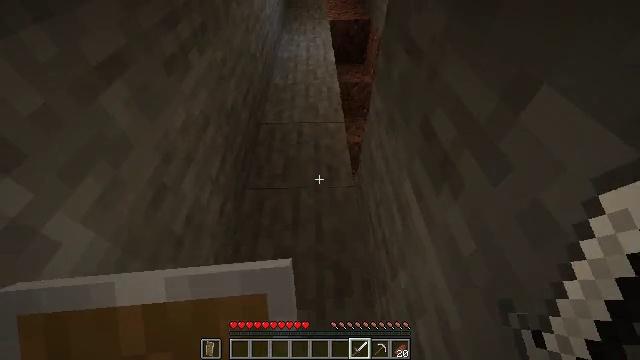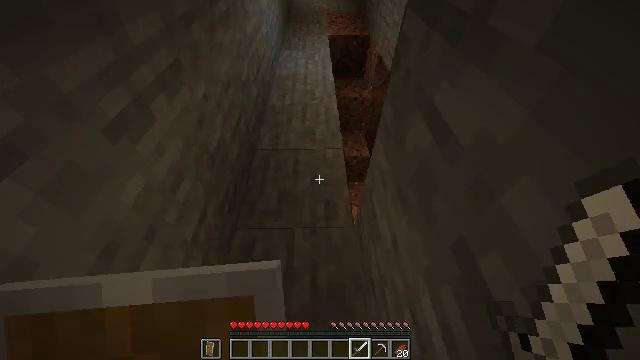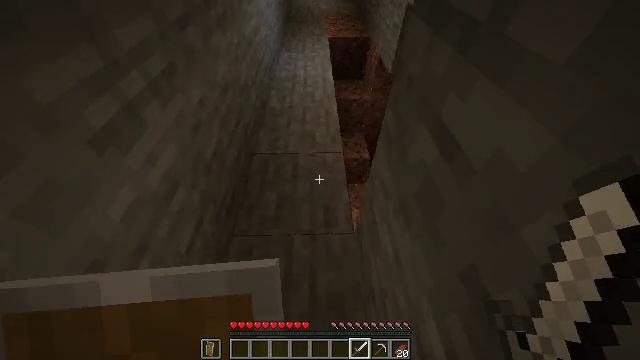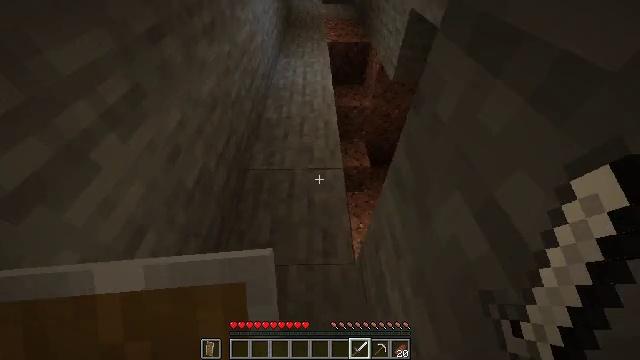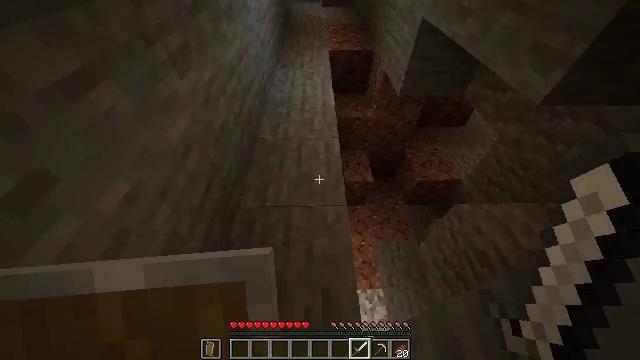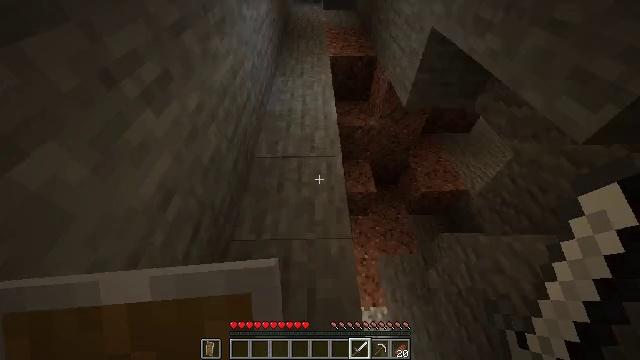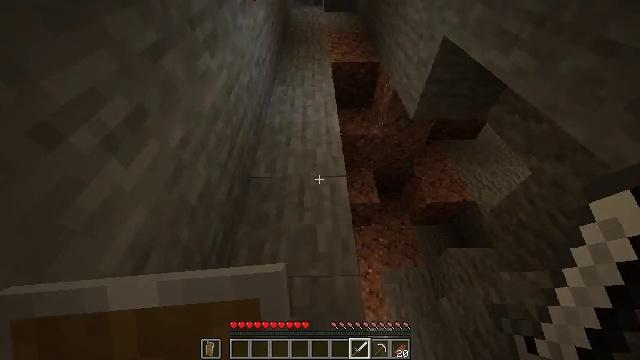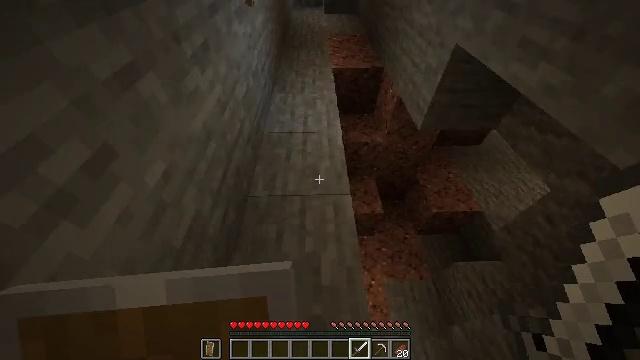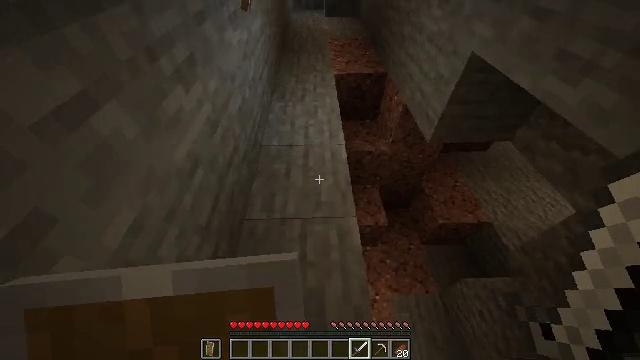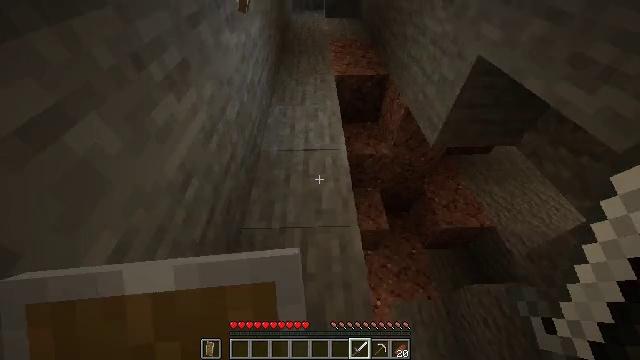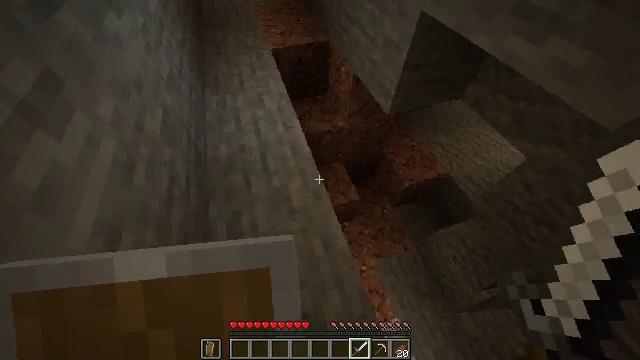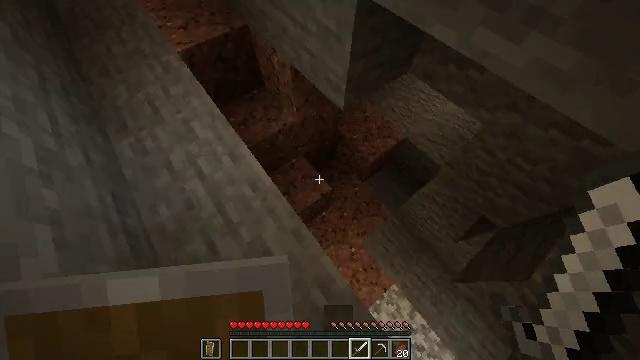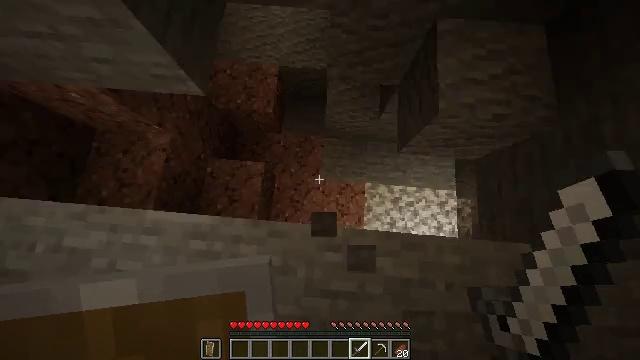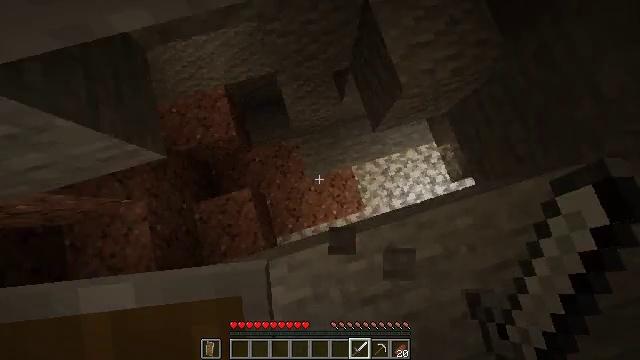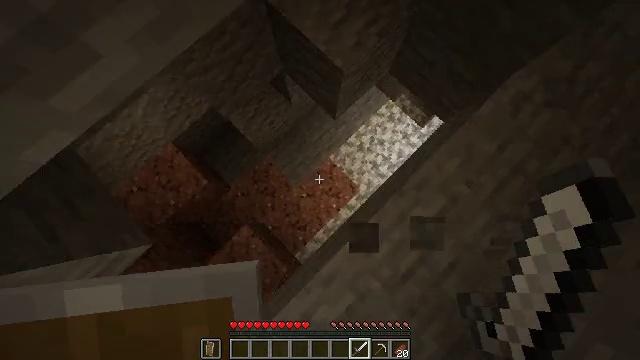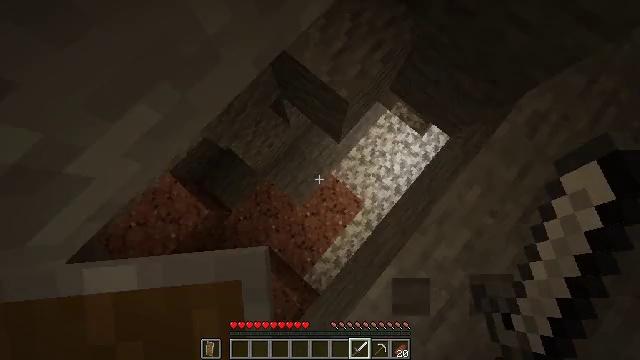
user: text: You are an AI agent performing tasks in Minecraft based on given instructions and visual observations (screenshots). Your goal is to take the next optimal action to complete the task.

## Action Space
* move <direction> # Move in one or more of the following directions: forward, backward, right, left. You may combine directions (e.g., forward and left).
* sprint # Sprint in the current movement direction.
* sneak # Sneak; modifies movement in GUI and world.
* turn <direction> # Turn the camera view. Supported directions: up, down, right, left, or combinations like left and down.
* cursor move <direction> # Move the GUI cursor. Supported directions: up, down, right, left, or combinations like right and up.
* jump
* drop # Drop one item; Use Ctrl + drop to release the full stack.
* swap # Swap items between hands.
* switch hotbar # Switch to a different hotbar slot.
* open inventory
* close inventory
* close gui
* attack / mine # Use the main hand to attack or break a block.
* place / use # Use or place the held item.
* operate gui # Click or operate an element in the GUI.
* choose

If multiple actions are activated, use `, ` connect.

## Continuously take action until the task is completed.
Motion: motion action
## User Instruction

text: Break the mob spawner.
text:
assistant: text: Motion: move forward
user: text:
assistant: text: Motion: move forward
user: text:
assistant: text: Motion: move forward
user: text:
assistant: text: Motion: move forward
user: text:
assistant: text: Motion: move forward
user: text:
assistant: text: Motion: move forward
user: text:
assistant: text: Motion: move forward
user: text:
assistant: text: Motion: move forward
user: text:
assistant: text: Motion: move forward
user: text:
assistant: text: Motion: move forward, turn right and down
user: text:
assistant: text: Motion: move forward, turn right and down
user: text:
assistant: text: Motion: move forward, turn right and down
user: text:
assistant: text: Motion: move forward, turn right and down
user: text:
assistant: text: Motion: move forward, turn right and down
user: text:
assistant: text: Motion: move forward, turn right
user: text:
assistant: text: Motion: move forward
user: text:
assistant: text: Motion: move forward
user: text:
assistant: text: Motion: move forward, turn up
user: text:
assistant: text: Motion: move forward, turn left and up
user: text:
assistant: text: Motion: move forward, turn left and up
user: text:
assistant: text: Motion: move forward, turn left and up
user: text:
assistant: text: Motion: move forward, turn left and up
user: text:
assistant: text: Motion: move forward, turn up
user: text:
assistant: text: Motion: move forward, turn left and up
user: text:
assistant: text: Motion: move forward, turn left and up
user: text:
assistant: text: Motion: move forward, turn left and up
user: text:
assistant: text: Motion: move forward
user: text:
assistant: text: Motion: move forward
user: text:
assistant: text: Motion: move forward
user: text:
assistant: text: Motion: move forward, turn left and up